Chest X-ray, PA view. Patient: 59 years old, sex M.
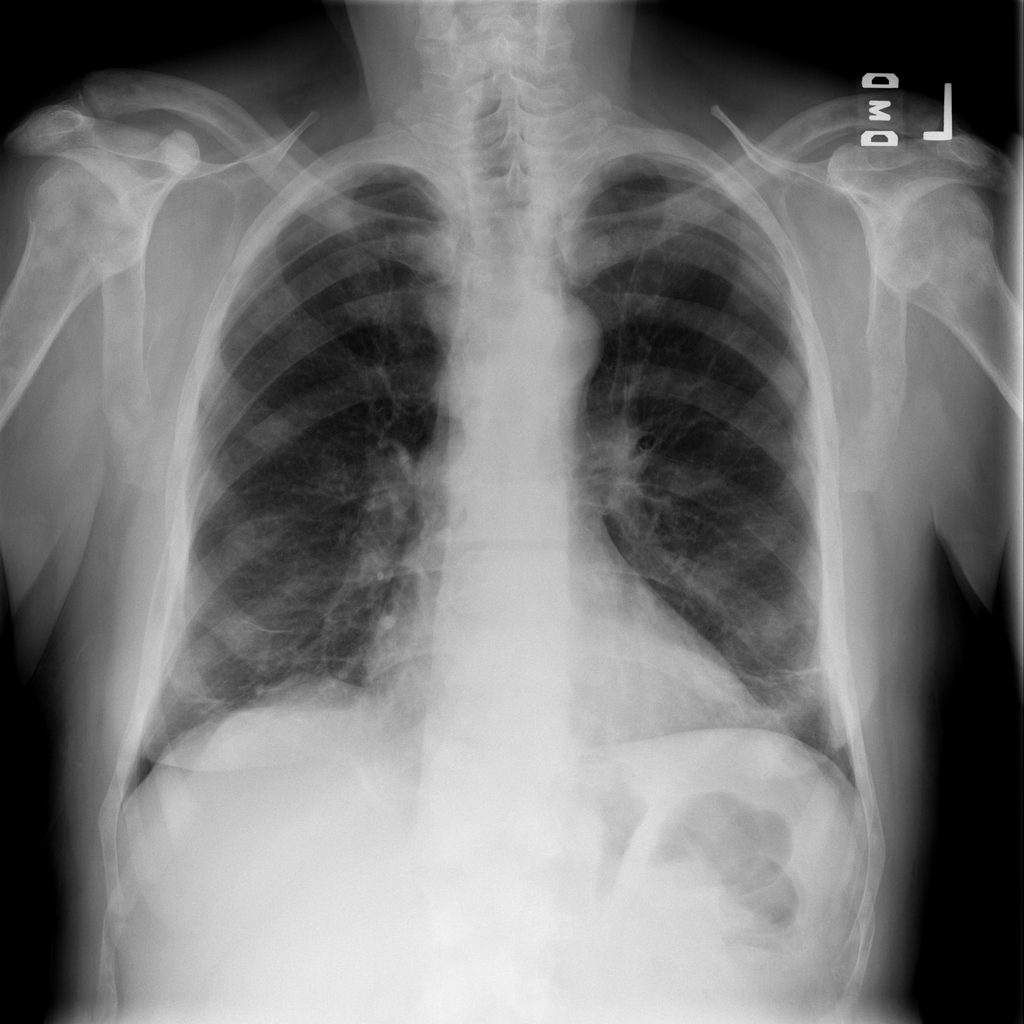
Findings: Atelectasis